二年级 · 计数
请你用画 “ $\times$ ” 的方法统计下面的图形的数据。

| $\square$ | $\bigcirc$ | $\triangle$ | $\square$ |
| :--- | :--- | :--- | :--- |
|  |  |  |  |
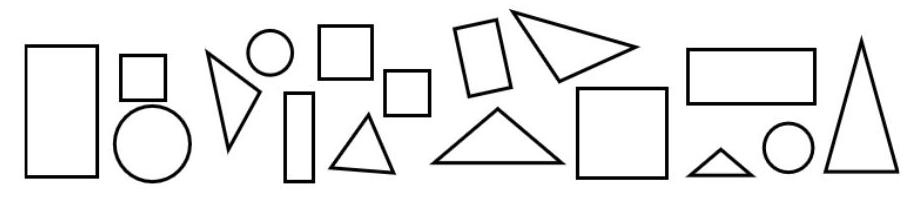
答案: | $\square$ | $\bigcirc$ | $\triangle$ | $\square$ |
| :---: | :---: | :---: | :---: |
| $\times \times \times \times$ | $\times \times \times$ | $\times \times \times \times \times \times$ | $\times \times \times \times$ |